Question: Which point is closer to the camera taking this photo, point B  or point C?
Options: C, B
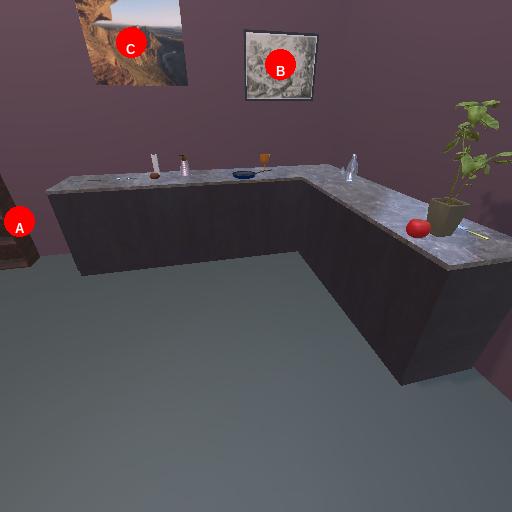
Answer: C